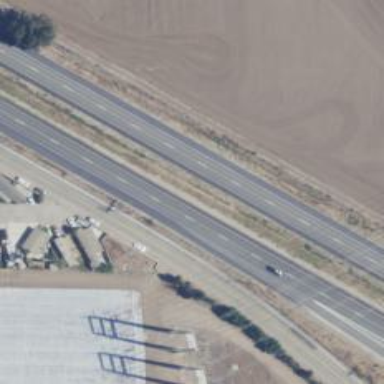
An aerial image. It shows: Asphalt motorway.